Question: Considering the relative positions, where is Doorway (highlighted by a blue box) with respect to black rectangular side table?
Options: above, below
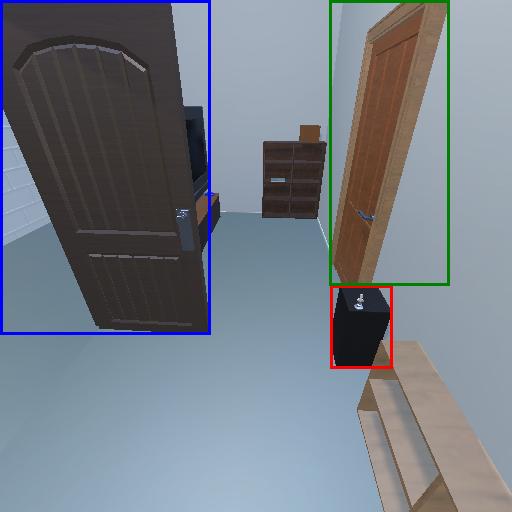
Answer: above